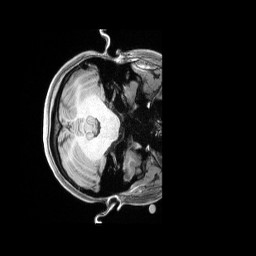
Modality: T1w
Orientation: axial
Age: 23
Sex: male
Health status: healthy
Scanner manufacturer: siemens
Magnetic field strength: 3 T
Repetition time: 2.4 s
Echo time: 0.00228 s